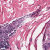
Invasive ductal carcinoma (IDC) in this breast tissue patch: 0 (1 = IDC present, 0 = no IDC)